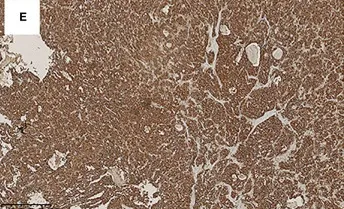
The immunohistochemical staining pattern of mediastinal mass. Synaptophysin. (original magnification, x100 and x200).
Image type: pathology (immunostaining)